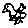
Label: bird